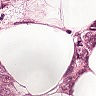
Metastatic tissue present: yes